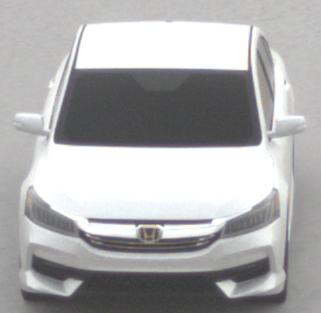
Make: Honda
Model: Accord Hybrid
Detailed model: 9. Generation
Model produced from: 2015
Model produced until: 2019
Doors: 4
Color: white
Road condition: dry road
Daytime: morning or afternoon
Contrast: low contrast